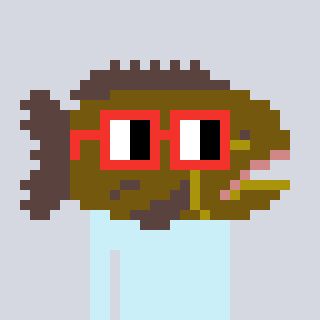
a pixel art character with square red glasses, a grouper-shaped head and a computerblue-colored body on a cool background